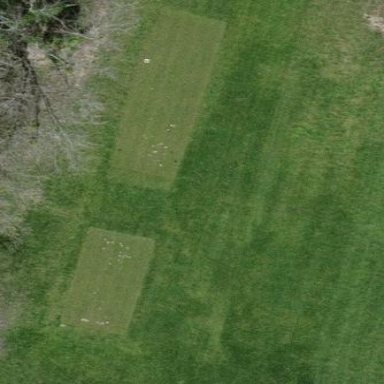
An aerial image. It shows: Grass area designated as golf tee.